Question: I am creating a plain 'Login form' for spring security authentication:
Here is 'security-config.xml'
'''
<?xml version="1.0" encoding="UTF-8"?>
<beans xmlns="http://www.springframework.org/schema/beans"
xmlns:xsi="http://www.w3.org/2001/XMLSchema-instance"
xmlns:security="http://www.springframework.org/schema/security"
xsi:schemaLocation="http://www.springframework.org/schema/beans
http://www.springframework.org/schema/beans/spring-beans.xsd
http://www.springframework.org/schema/security
http://www.springframework.org/schema/security/spring-security.xsd">
<security:http auto-config="false" use-expressions="true">
<security:intercept-url pattern="/login2.xhtml" access="hasRole('IS_AUTHENTICATED_ANONYMOUSLY')"/>
<security:intercept-url pattern="/**" access="hasRole('ROLE_USER')"/>
<security:form-login login-page="/login2.xhtml"/>
</security:http>
<security:authentication-manager>
<security:authentication-provider>
<security:user-service>
<security:user name="sajjad" authorities="ROLE_USER" password="abcdef"/>
</security:user-service>
</security:authentication-provider>
</security:authentication-manager>
'''
I want to authenticate all requests of application to be 'user'
Here is in 'web.xml'
'''
<context-param>
<param-name>contextConfigLocation</param-name>
<param-value>/WEB-INF/applicationContext.xml
/WEB-INF/security-config.xml
</param-value>
</context-param>
<listener>
<listener-class>org.springframework.web.context.ContextLoaderListener</listener-class>
</listener>
<!-- SPRING SECURITY RELATED CONFIG-->
<filter>
<filter-name>springSecurityFilterChain</filter-name>
<filter-class>org.springframework.web.filter.DelegatingFilterProxy</filter-class>
</filter>
<filter-mapping>
<filter-name>springSecurityFilterChain</filter-name>
<url-pattern>/*</url-pattern>
</filter-mapping>
<!-- JSF Servlet is defined to container -->
<servlet>
<servlet-name>Faces Servlet</servlet-name>
<servlet-class>javax.faces.webapp.FacesServlet</servlet-class>
<load-on-startup>1</load-on-startup>
</servlet>
<!-- Mapping with servlet and url for the http requests. -->
<servlet-mapping>
<servlet-name>Faces Servlet</servlet-name>
<url-pattern>*.xhtml</url-pattern>
</servlet-mapping>
'''
But problem is when i request any page, the browser show this error:
(The url is 'http://localhost:8080/login2.xhtml')

'Tomcat Catalina Log'
'''
WARNING [RMI TCP Connection(18)-127.0.0.1] org.springframework.security.config.http.DefaultFilterChainValidator.checkLoginPageIsntProtected Anonymous access to the login page doesn't appear to be enabled.
This is almost certainly an error. Please check your configuration allows unauthenticated access to the configured login page.
(Simulated access was rejected:
org.springframework.security.access.AccessDeniedException: Access is denied)
'''
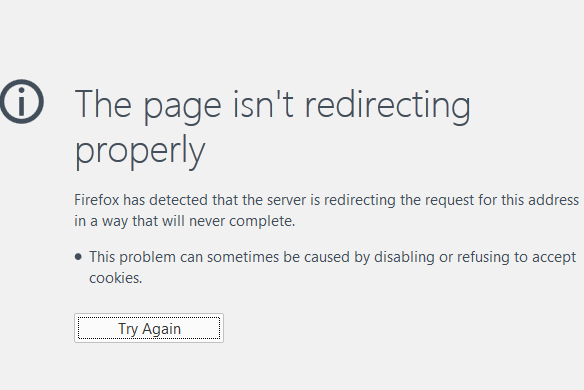
Answer: when you first access login; the user doesnt have any role(since he isnt logged in spring security yet) the login page should not restricted by role; it should be available to all user.